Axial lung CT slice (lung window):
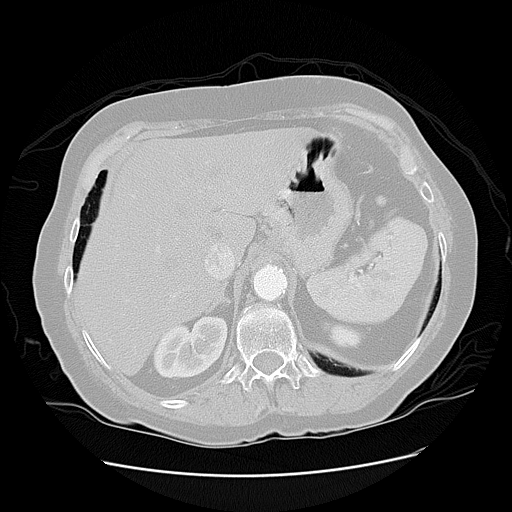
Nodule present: no